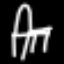
Label: chair